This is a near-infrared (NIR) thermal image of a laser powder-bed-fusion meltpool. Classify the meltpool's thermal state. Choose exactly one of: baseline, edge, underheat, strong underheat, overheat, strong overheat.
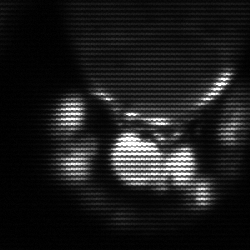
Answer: baseline